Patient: sex M, age 47
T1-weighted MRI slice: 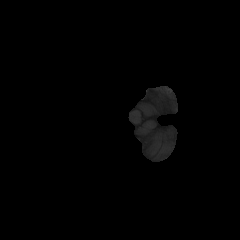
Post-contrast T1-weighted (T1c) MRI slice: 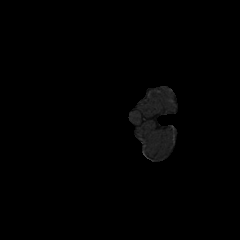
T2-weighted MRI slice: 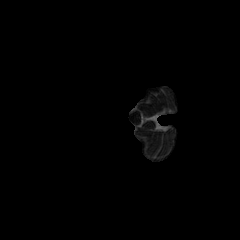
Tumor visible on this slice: no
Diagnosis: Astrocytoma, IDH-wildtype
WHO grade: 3